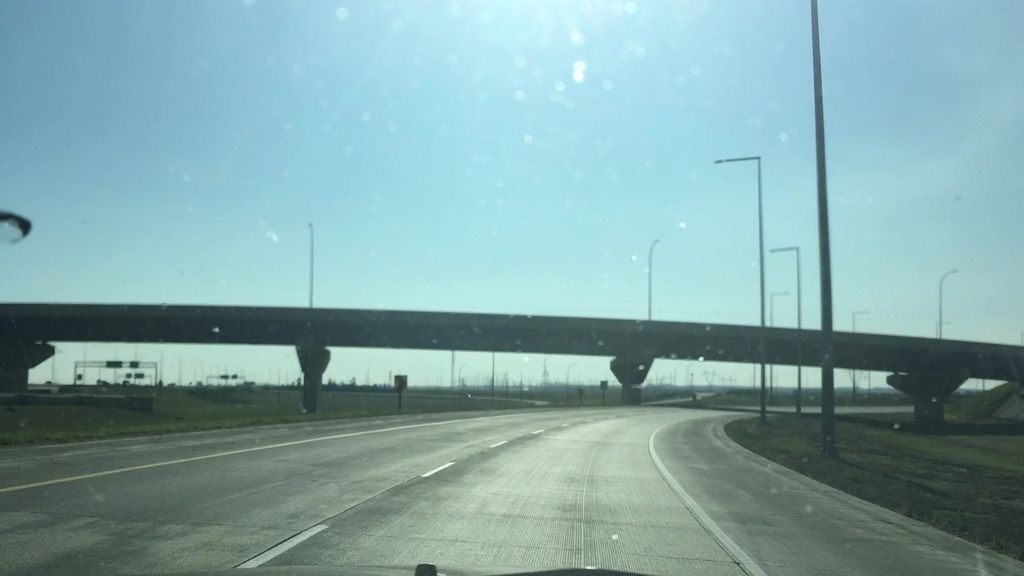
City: edmonton